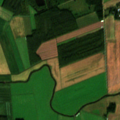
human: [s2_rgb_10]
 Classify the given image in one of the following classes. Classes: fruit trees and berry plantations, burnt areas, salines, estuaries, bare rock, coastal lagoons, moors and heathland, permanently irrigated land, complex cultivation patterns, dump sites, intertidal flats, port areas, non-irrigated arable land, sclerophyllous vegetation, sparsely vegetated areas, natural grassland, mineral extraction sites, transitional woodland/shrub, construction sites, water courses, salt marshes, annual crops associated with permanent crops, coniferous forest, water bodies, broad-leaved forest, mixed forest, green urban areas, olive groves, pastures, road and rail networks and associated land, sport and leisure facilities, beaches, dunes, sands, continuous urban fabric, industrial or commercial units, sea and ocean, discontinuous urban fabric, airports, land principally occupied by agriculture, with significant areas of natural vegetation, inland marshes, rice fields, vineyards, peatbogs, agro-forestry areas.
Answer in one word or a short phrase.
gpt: non-irrigated arable land, land principally occupied by agriculture, with significant areas of natural vegetation, mixed forest